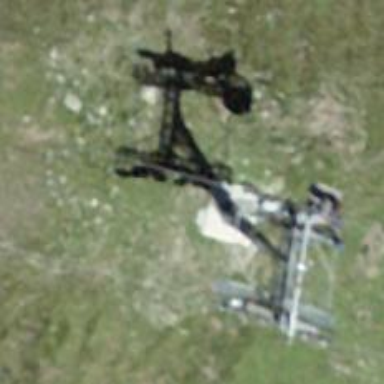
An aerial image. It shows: Pylon used for aerialway.